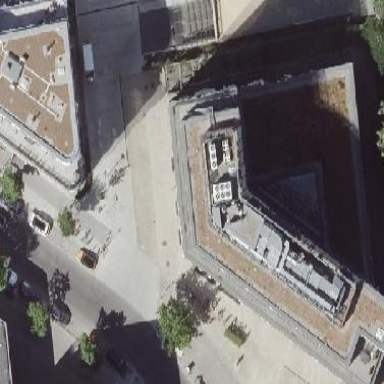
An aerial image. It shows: Public government office building.